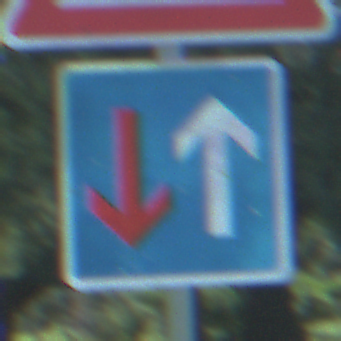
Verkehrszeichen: VorrangVorGegenverkehr
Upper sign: KinderLinks
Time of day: Midday
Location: Outdoor (Nature)
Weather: Clear
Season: Summer
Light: Natural